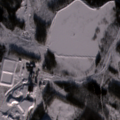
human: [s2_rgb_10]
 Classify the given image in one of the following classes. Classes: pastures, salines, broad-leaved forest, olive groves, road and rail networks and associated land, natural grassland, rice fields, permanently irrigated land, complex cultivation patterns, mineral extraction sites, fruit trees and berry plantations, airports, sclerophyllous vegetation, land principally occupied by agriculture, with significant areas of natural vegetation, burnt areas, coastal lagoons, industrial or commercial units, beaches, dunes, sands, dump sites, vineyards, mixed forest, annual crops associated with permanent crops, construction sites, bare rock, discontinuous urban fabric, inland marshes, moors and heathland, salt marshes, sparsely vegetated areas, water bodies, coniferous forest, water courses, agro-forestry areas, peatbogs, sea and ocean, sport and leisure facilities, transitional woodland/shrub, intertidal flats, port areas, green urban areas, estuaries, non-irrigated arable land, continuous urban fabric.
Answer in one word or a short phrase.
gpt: mineral extraction sites, dump sites, mixed forest, transitional woodland/shrub